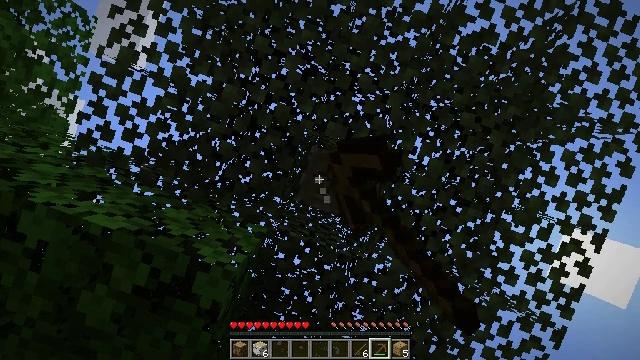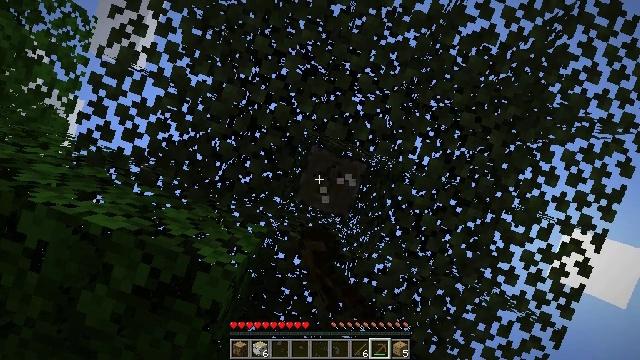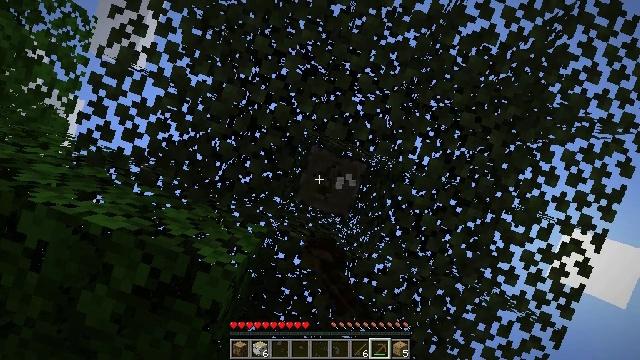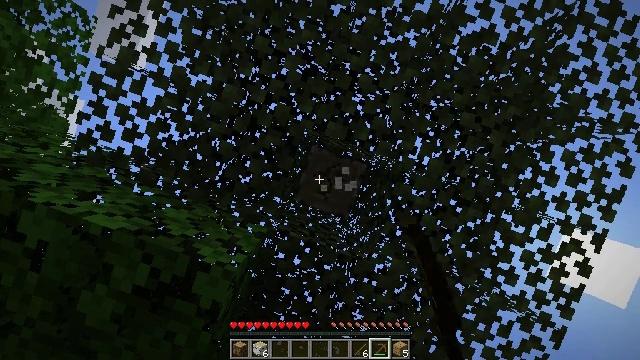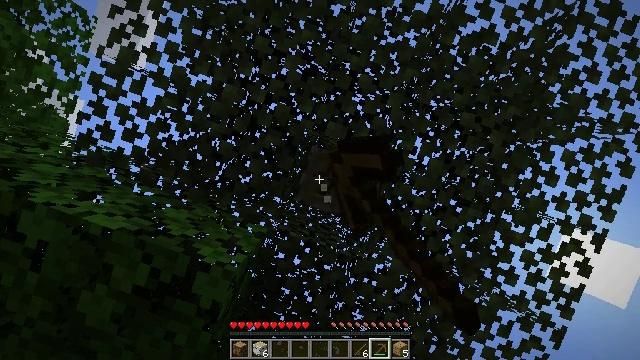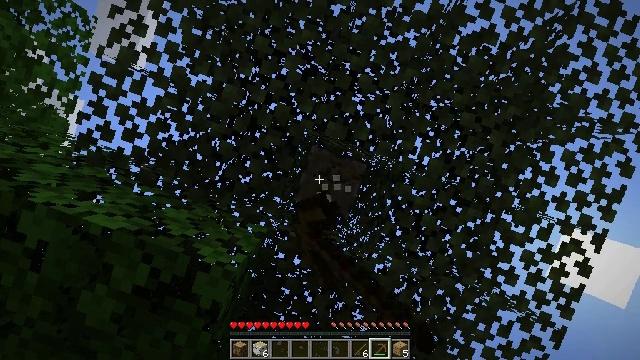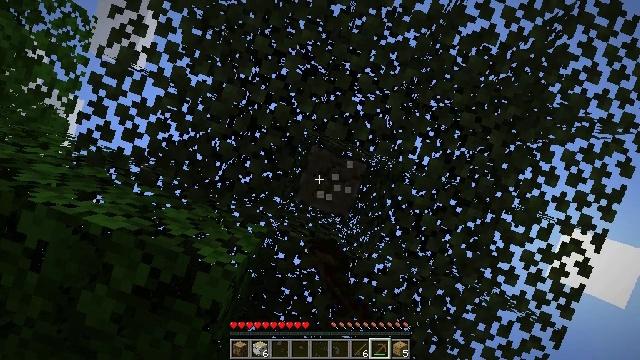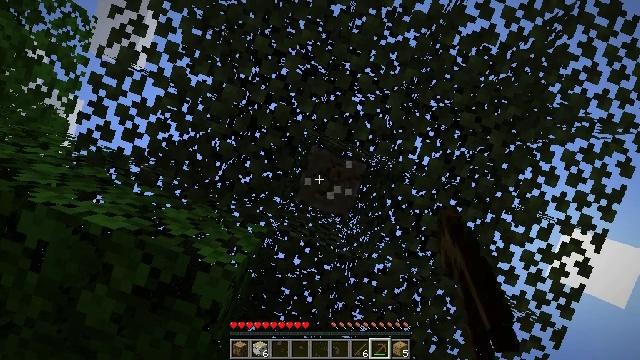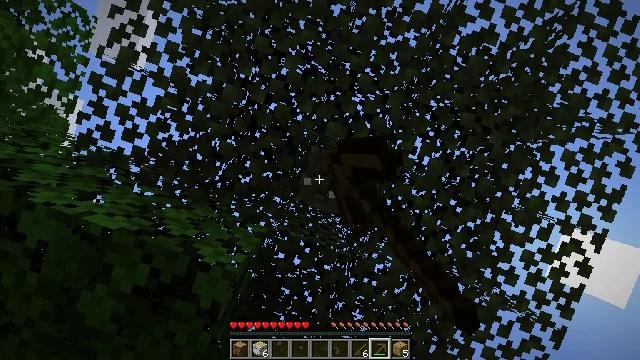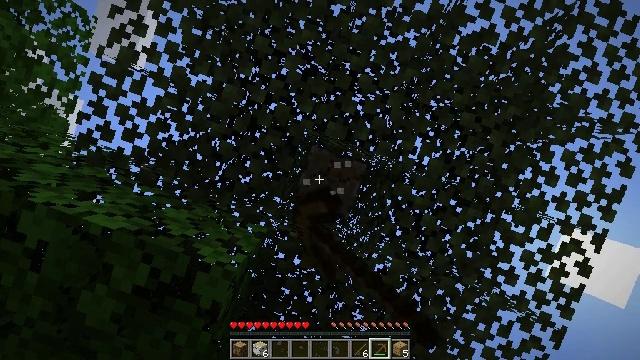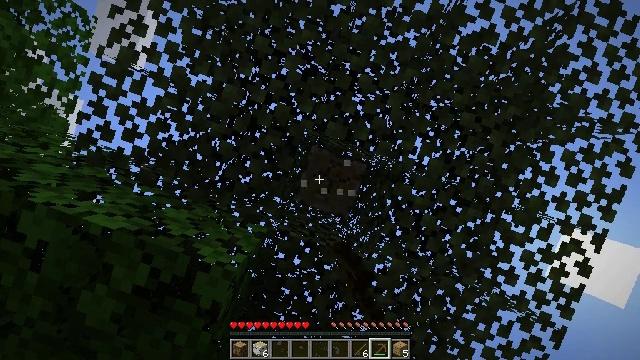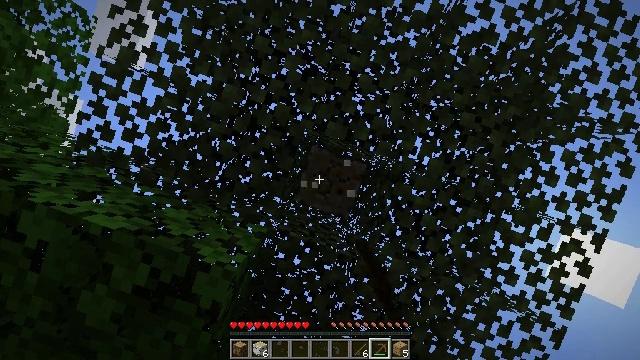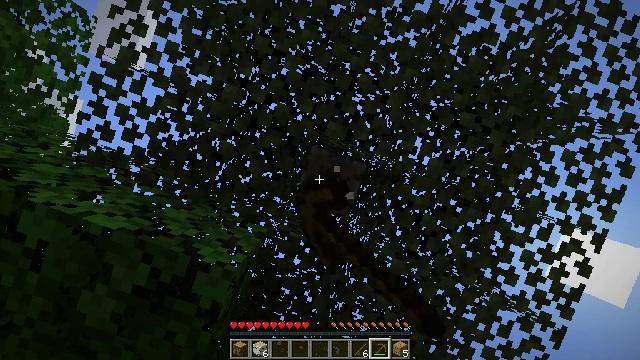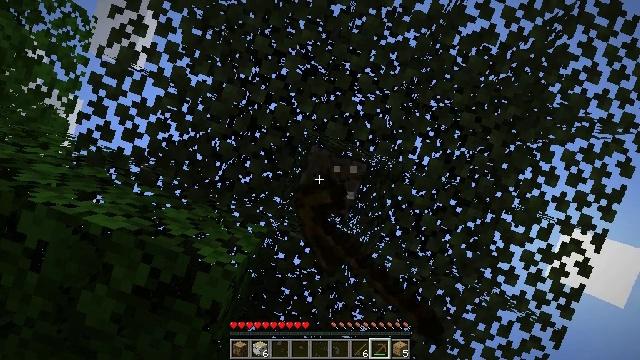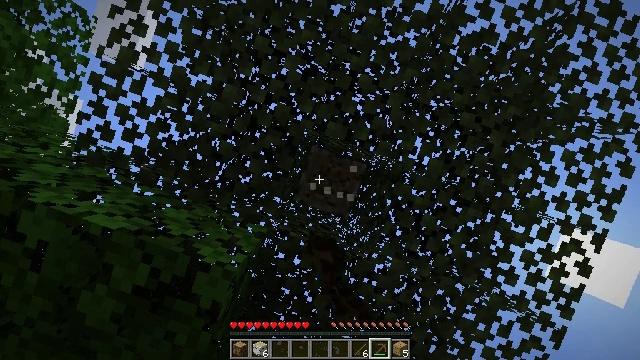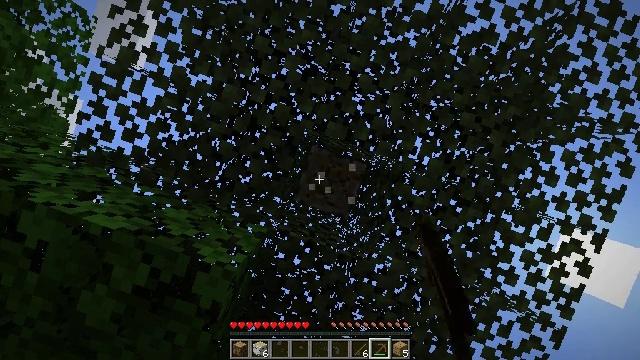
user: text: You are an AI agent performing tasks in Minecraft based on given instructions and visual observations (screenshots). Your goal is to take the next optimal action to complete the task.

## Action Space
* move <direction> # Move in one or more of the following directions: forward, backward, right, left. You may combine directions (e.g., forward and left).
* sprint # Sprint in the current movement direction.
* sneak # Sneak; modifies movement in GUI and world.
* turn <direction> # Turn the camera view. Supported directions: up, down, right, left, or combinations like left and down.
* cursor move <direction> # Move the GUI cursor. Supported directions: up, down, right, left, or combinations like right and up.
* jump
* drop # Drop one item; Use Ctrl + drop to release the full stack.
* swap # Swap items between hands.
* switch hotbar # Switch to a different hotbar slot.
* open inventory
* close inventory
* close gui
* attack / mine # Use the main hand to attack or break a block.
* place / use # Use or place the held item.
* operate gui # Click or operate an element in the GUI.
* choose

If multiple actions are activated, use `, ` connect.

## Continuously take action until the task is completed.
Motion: motion action
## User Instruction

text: Use your axe to get birch logs.
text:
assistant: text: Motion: attack / mine
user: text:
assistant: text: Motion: attack / mine
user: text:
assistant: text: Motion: attack / mine
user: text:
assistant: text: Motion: attack / mine
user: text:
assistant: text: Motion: attack / mine
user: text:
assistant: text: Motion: attack / mine
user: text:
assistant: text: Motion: attack / mine
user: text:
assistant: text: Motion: attack / mine
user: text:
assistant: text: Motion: attack / mine
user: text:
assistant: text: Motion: attack / mine
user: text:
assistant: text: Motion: attack / mine
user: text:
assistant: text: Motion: attack / mine
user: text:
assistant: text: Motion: attack / mine
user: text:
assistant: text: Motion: attack / mine
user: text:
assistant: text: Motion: attack / mine
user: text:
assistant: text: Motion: attack / mine
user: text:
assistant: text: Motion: attack / mine
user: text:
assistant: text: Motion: attack / mine
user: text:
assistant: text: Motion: attack / mine
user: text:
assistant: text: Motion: attack / mine
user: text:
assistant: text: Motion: attack / mine
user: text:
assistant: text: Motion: attack / mine
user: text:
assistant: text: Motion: attack / mine
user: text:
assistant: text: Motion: attack / mine
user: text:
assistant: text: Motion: attack / mine
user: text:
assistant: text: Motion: attack / mine
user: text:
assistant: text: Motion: attack / mine
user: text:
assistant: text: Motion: attack / mine
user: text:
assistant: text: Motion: attack / mine
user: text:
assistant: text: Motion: attack / mine